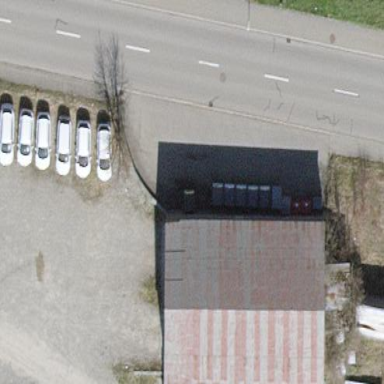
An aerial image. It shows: Warehouse building.